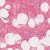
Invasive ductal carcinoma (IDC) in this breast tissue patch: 0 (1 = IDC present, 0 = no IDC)